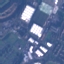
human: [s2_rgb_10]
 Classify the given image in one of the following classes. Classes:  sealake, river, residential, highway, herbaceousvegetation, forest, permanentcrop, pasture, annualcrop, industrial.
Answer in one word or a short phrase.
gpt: Industrial